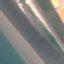
Land use / land cover: River